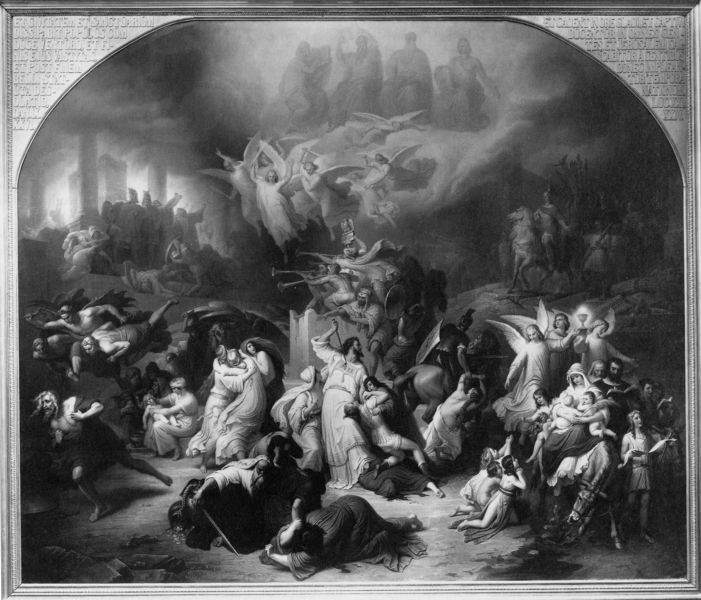
Titel: Die Zerstörung Jerusalems
Künstler: Wilhelm von Kaulbach
Standort: München
Institution: Neue Pinakothek
Schlagwörter: dunkel, feuer, flügel, gemälde, gott, himmel, kampf, mann, schatten, weiß, wolken, frauen, menschen, frau, grau, hintergrund, licht, männer, schwarz, szene, säulen, tiere, wolke, leute, malerei, menge, bart, feier, gelage, gericht, richter, wand, architektur, barock, historie, rahmen, tod, tot, bild, öl, kirche, rauch, sonne, boden, kelch, familie, händler, kinder, pferd, pferde, reiter, rund, engel, krug, schrift, liegen, bogen, laufen, mauer, graphik, nebel, figuren, angst, krieg, schlacht, zerstörung, thron, inschrift, liegend, gruppen, unscharf, flucht, foto, berlin, münchen, babys, selbstmord, druck, stich, schwarzweiß, schwert, leichen, schrecken, strahl, zwickel, altar, gestalten, römer, christus, jesus, apokalypse, götter, hölle, jüngstes gericht, teufel, verdammte, seelen, kaulbach, erscheinung, posaunen, hochzeit, tempel, fanfaren, heilige, trompeten, fresko, heilig, maria, vertreiben, vertreibung, perd, christen, jerusalem, jesu, stier, reproduktion, erzengel, format, rennaissance, christentum, abbildung, judentum, altarbild, michael, mütter, neue pinakothek, heilige familie, trubel, ducken, schuld, juden, psalm, propheten, figurengruppen, hohepriester, keks, sphären, furien, vertrieben, ewiger jude, kannibalismus, neues museum, wolfe, erlöste, freskenbild